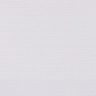
Metastatic tissue present: no